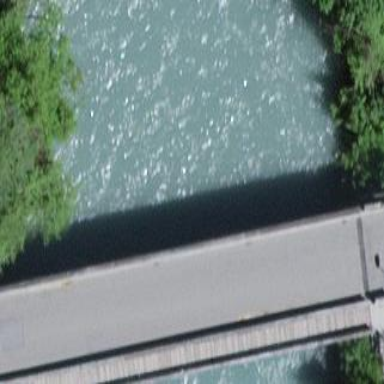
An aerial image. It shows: Man-made bridge.